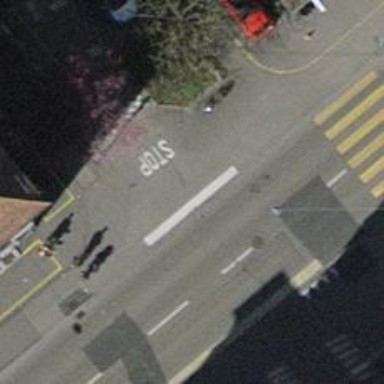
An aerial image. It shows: Unmarked crossing with traffic calming table on the road.